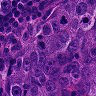
Metastatic tissue present: yes